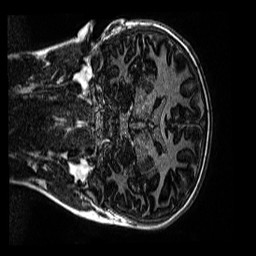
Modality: MP2RAGE
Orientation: coronal
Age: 11
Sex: male
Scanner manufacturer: siemens
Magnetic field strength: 3 T
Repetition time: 4 s
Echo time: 0.00299 s